Field crop: maize
Growth stage: 2
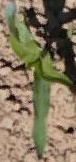
Species: maize